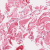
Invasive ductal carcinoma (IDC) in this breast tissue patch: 0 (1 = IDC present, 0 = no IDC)